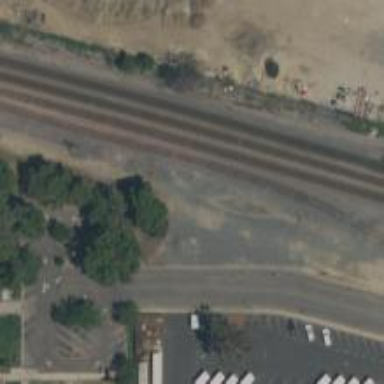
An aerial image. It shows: Railway siding with rails.